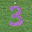
Label: 3